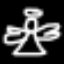
Label: angel